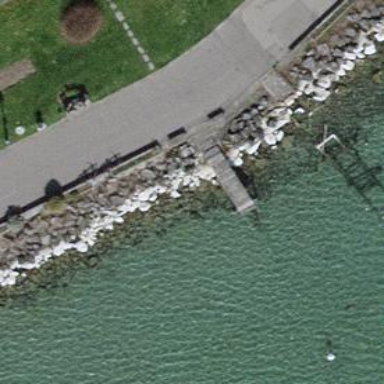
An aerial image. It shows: Pier located along footway.